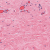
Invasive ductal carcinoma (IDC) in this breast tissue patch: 0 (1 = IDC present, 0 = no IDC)